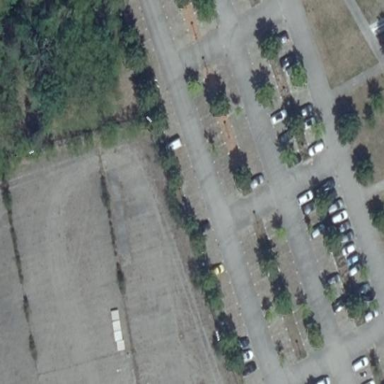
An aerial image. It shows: Parking area with surface.